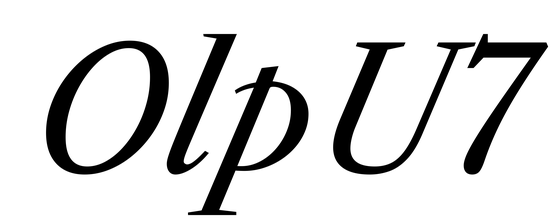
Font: LibreCaslonText-Italic_Italic